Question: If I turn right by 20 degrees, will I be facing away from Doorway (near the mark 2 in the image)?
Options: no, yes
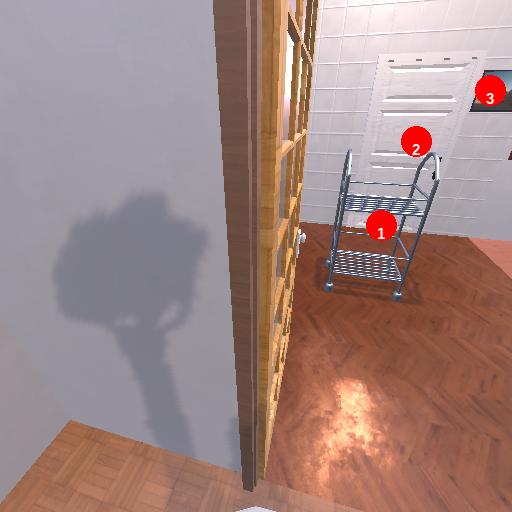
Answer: no